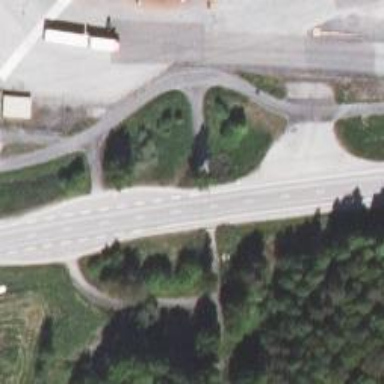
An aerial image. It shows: Cycleway.